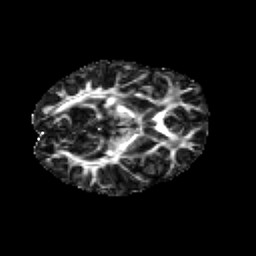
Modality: FA
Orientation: axial
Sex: male
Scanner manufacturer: siemens
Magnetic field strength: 3 T
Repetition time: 5 s
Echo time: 0.071 s